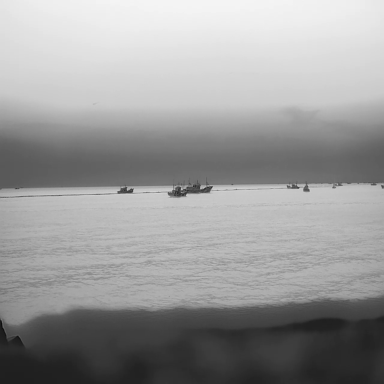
There are 12 objects shown in the infrared image, including 11 bulk_carriers, and a sailboat.